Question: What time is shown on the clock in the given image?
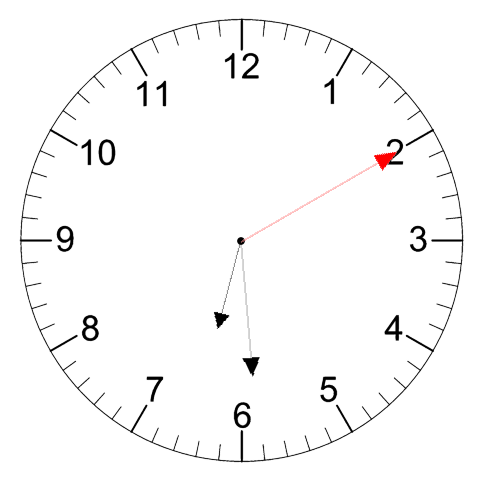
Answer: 06:29:10